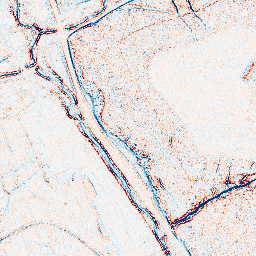
Category: edge_preserving
Decomposition family: bilateral
Decomposition parameters: d: 5
sigma_color: 25
sigma_space: 150
Upsampling method: quintic
Upsampling parameters: scale: 4
Upsampling scale: 4